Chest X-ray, PA view. Patient: 48 years old, sex M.
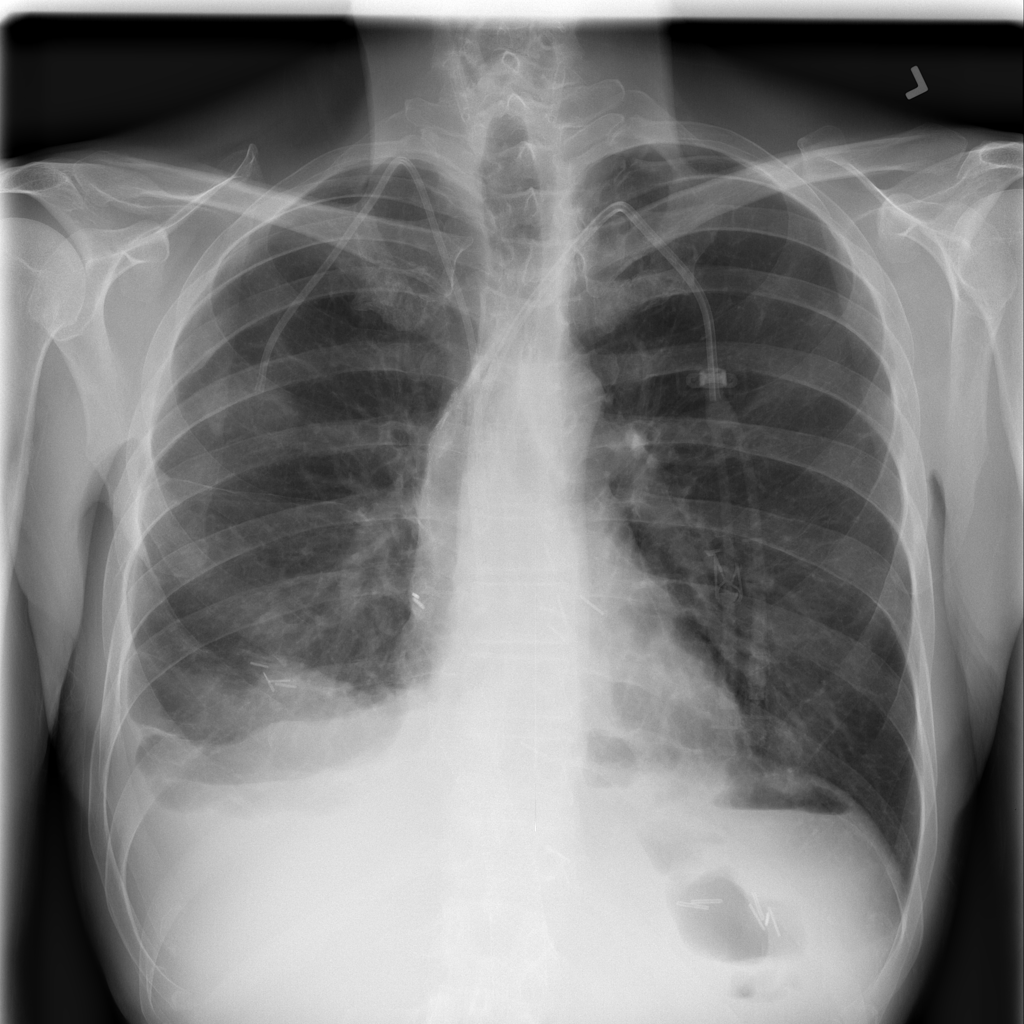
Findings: Atelectasis, Effusion, Infiltration